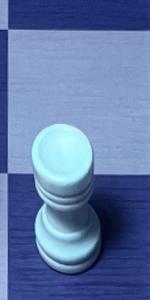
Label: Rook_White